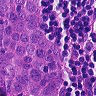
Metastatic tissue present: yes